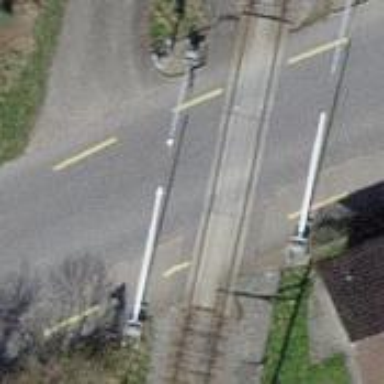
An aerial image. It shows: Level crossing along the railway.